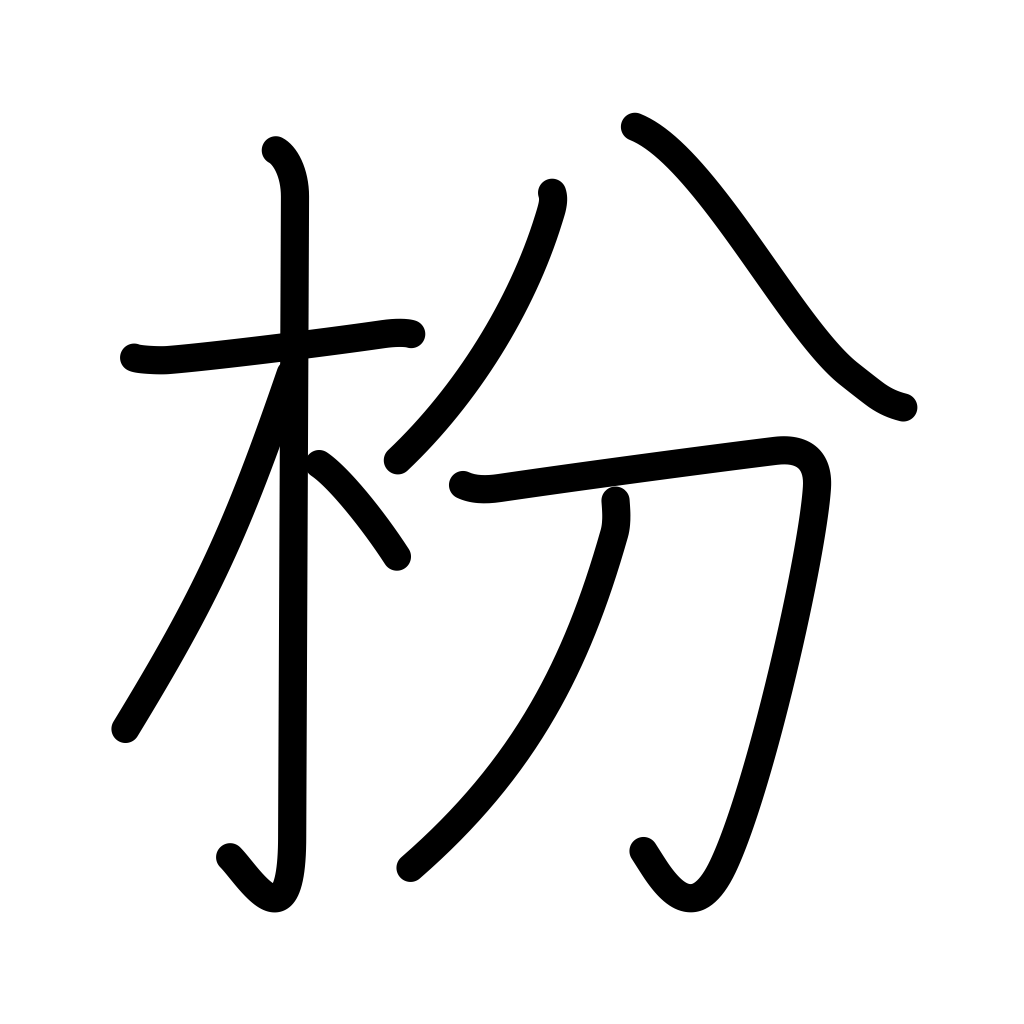
Meaning: pine tree